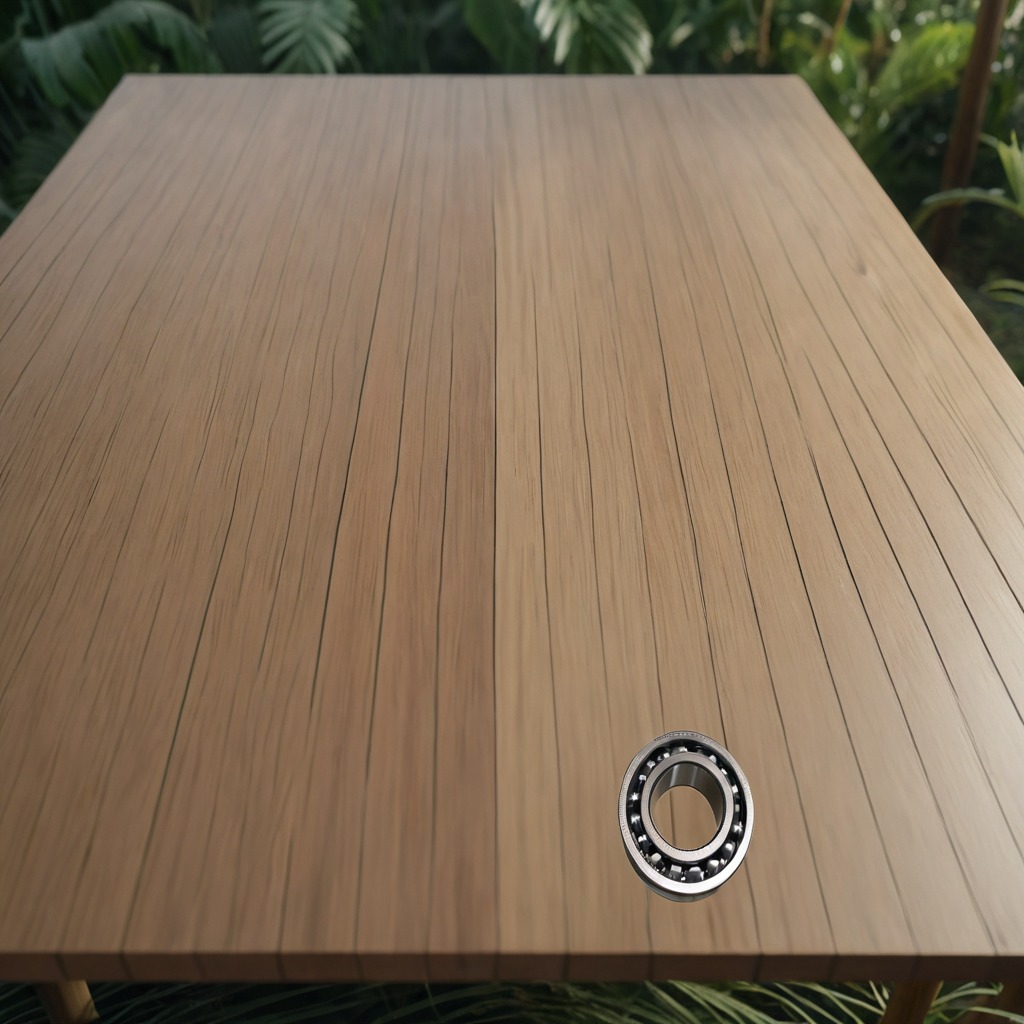
A metal ball bearing is lying on a wooden table inside a jungle field workshop tent humid ambient light worn but